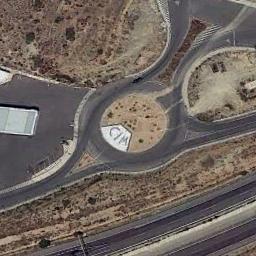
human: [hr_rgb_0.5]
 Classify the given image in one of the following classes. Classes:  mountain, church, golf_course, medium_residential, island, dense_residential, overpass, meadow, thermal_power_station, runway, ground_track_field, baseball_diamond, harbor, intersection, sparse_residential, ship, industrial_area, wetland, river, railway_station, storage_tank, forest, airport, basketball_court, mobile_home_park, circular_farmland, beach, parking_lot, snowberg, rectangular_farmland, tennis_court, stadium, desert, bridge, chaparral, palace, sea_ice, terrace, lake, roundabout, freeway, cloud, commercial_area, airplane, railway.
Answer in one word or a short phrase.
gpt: roundabout